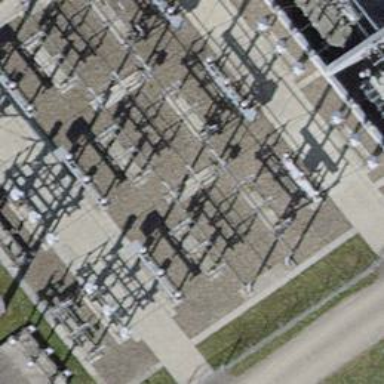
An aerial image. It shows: Power line with 3 cables in bay configuration.